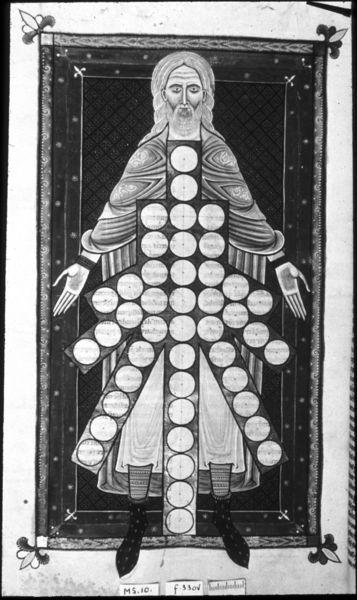
Titel: Decretum
Künstler: Gratian
Institution: Cambridge, Corpus Christi College
Schlagwörter: weiß, schwarz, bart, hände, gewand, schuhe, russland, faltenwurf, japanisch, rechtecke, punkte, kreuz, lilie, christus, jesus, christlich, wandbehang, ikone, buchmalerei, haaren, samurai, orthodox, unorthodox